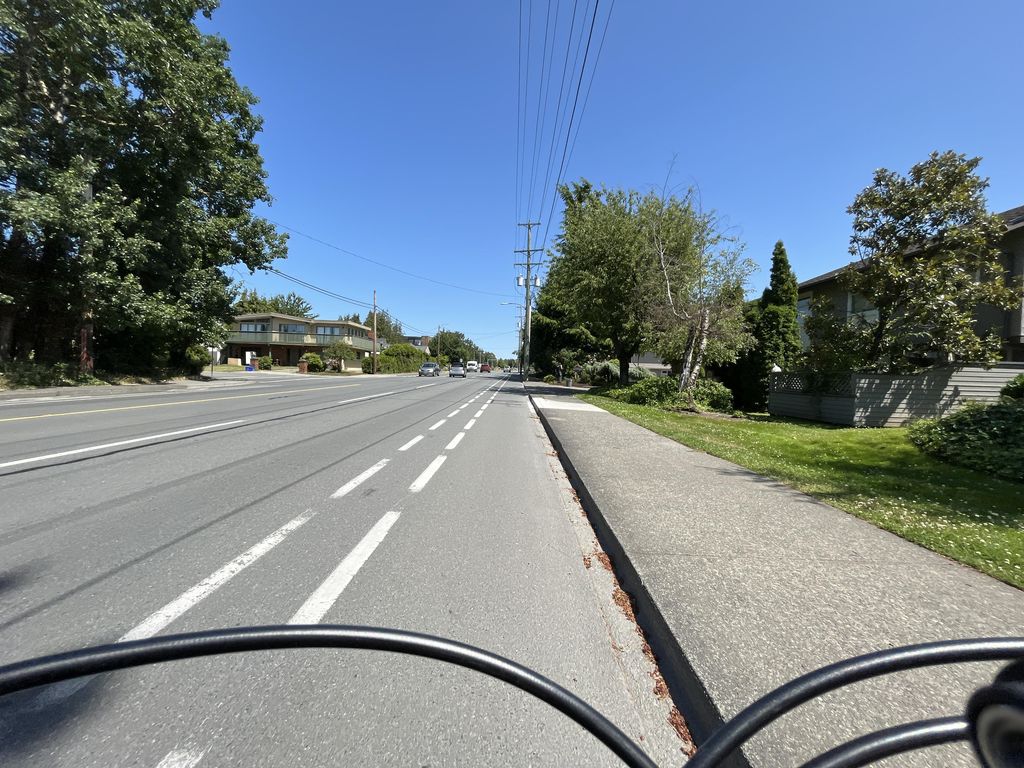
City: victoria